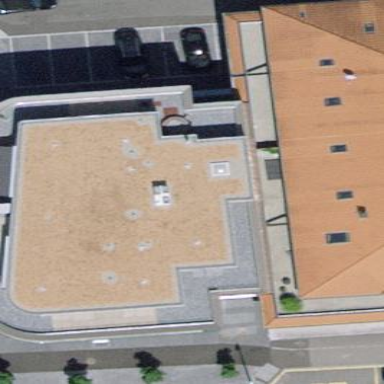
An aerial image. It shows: Bank building.